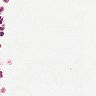
Metastatic tissue present: no